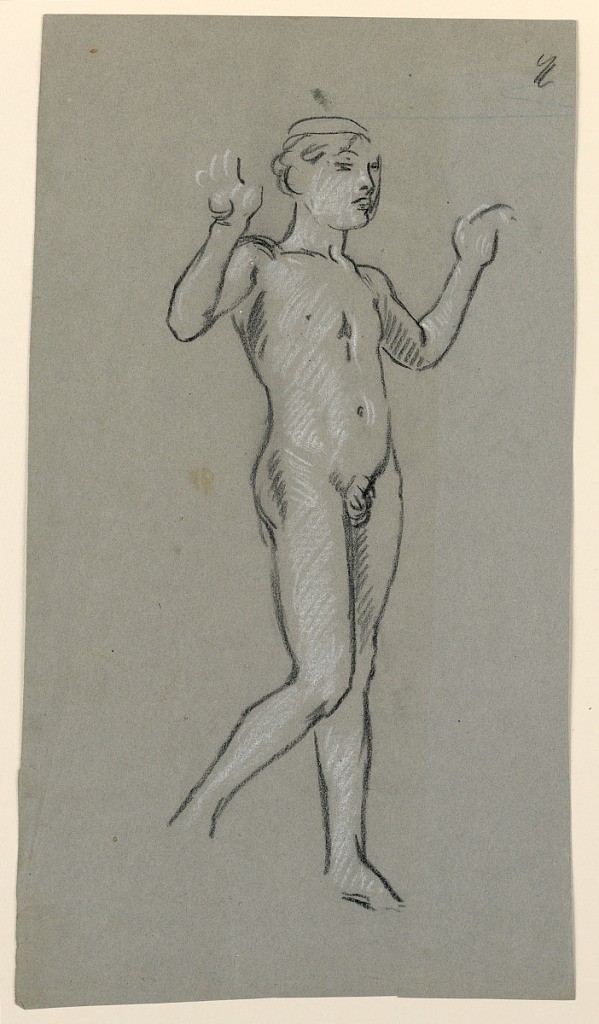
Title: figure study for a fountain design
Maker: Elihu Vedder, American, 1836 – 1923
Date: ca. 1890
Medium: black crayon, white chalk, on gray paper
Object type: Drawing
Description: Vertical rectangle. The nude figure of a boy, standing, turned toward the right. The arms are uplifted. A rapid sketch, details indicated briefly.